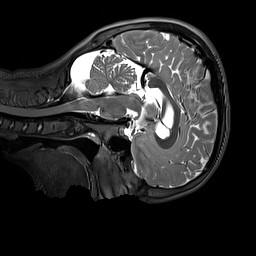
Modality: T2w
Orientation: sagittal
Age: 11
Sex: male
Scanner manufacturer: siemens
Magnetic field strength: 3 T
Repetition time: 3.2 s
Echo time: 0.408 s